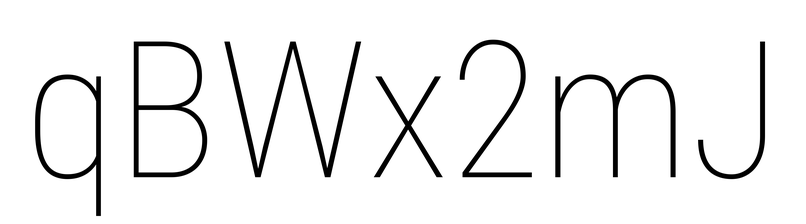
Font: Roboto_Condensed_Thin